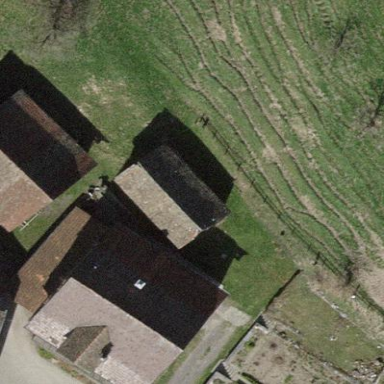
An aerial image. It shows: Farm auxiliary building.